Question: '''
GetNeedItemsViewController *getNeedItemsViewController = [[GetNeedItemsViewController alloc] initWithNibName:@"GetNeedItemsViewController" bundle:nil];
[self.navigationController pushViewController:getNeedItemsViewController animated:YES];
'''

I dont know why the getNeedItemsViewController doesn't displayed.
Help me with this, thank you in advance!
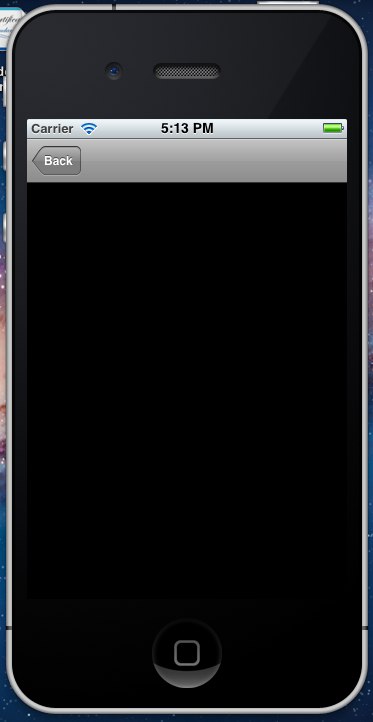
Answer: Have you added content on the 'GetNeedItemsViewController'? From the image it looks like it is added but that it is empty. And at the moment you have a memory leak. One option is to 'auto-release' it the controller.